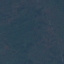
Land use / land cover class: Forest